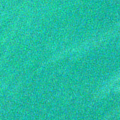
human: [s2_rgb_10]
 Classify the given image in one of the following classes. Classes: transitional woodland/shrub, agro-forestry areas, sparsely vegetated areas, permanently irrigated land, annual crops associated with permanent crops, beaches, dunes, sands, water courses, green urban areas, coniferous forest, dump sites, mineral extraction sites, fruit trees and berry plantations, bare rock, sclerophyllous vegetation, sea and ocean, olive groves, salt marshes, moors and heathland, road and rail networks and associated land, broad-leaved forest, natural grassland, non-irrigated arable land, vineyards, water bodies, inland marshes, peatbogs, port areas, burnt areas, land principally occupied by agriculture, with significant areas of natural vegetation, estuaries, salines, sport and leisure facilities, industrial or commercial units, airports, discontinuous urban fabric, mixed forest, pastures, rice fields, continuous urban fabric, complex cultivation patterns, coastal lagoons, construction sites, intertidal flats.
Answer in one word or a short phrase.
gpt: sea and ocean